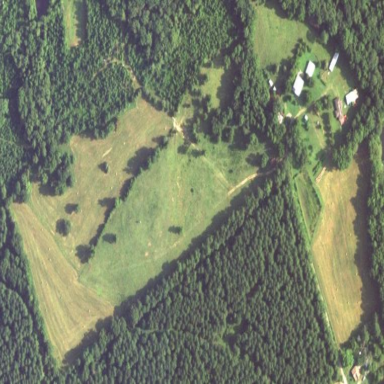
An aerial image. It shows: Farm.